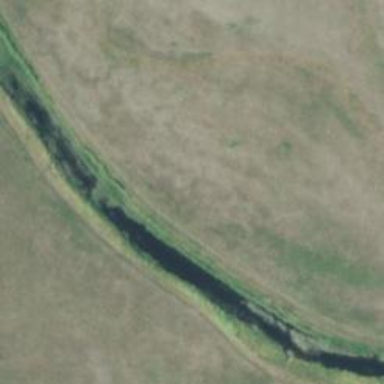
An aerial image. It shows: Canal.